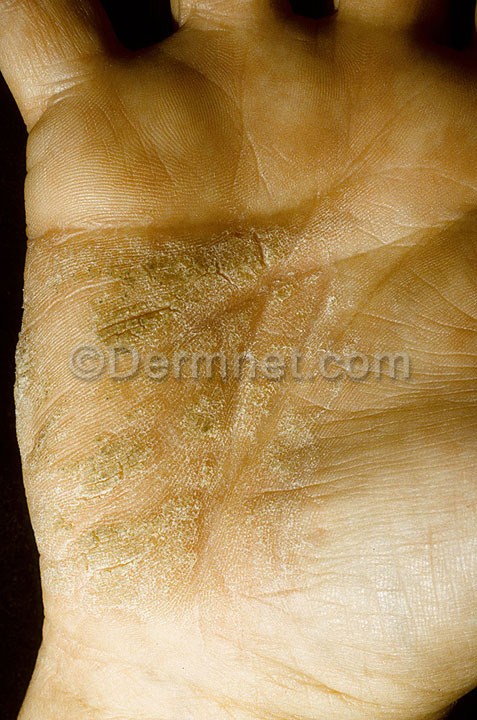
Disease: Eczema Photos